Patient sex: M
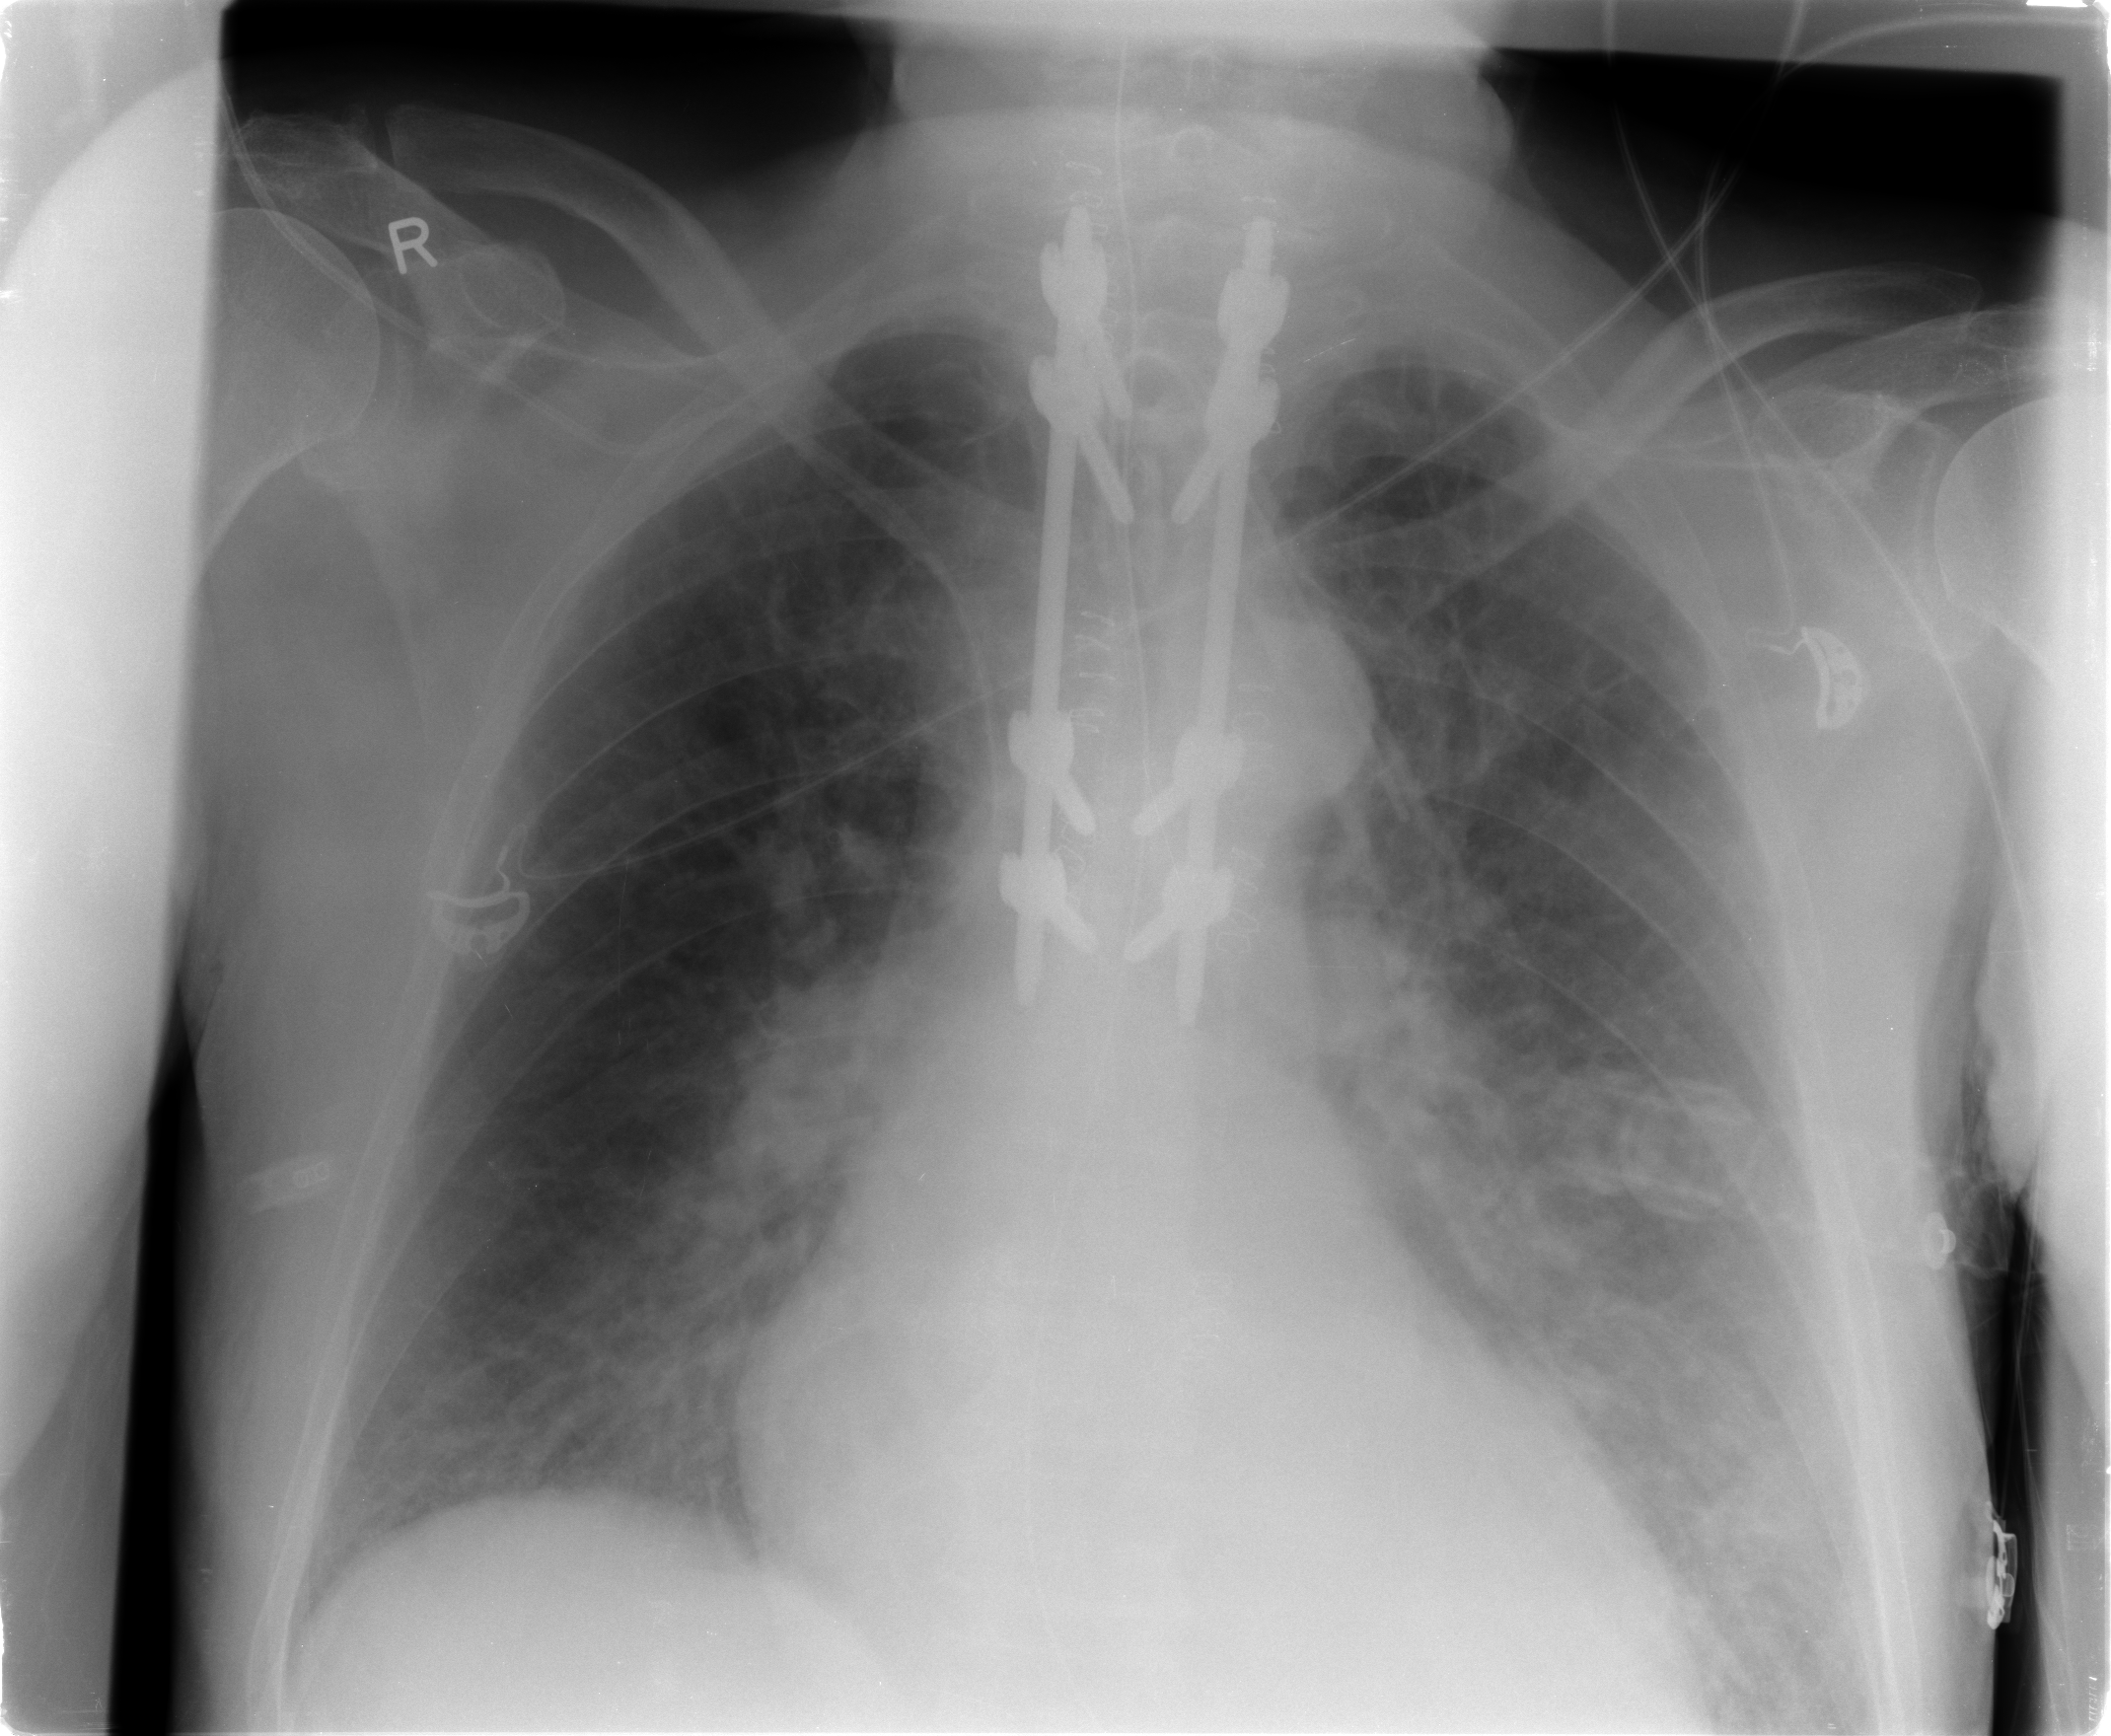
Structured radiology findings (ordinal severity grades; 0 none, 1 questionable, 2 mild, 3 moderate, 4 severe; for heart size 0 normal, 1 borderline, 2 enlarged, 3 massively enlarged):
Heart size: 2
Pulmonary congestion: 3
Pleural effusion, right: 0
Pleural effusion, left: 2
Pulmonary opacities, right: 2
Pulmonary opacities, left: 3
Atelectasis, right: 2
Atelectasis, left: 2